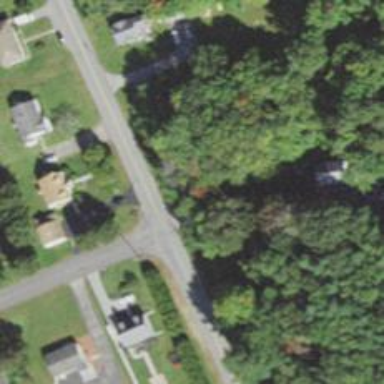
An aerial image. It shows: Residential driveway designated as service road.